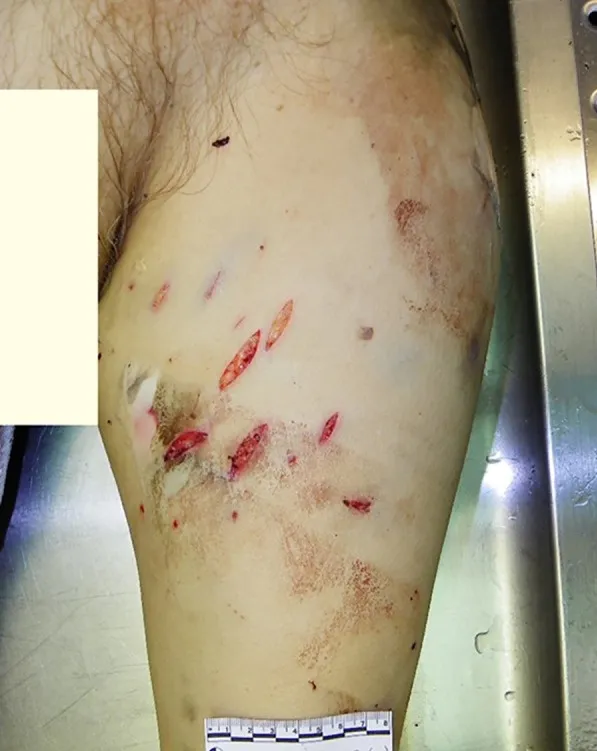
Multiple stabbing-cutting and cutting injuries.
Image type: medical_photograph (skin_photograph)